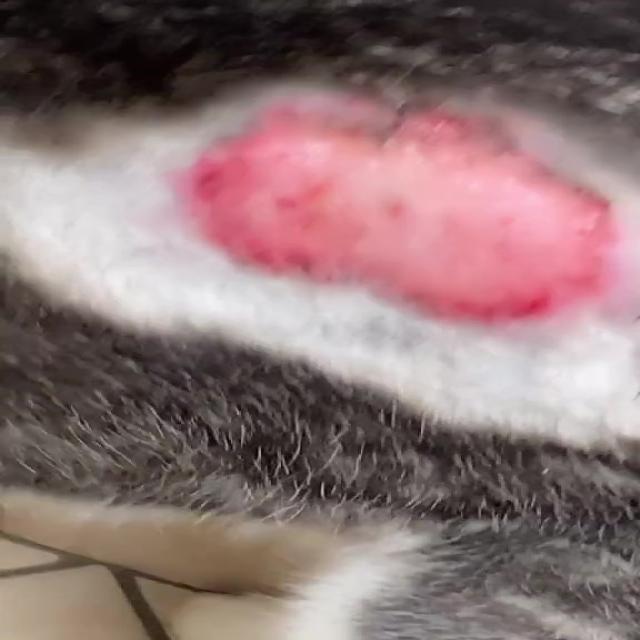
Canine dermatitis — inflammation of the skin presenting with erythema, pruritus, papules, and excoriation. May be allergic, contact, or atopic in origin.